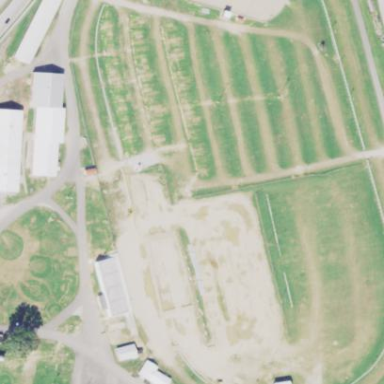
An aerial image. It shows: Showground within recreation ground park area.